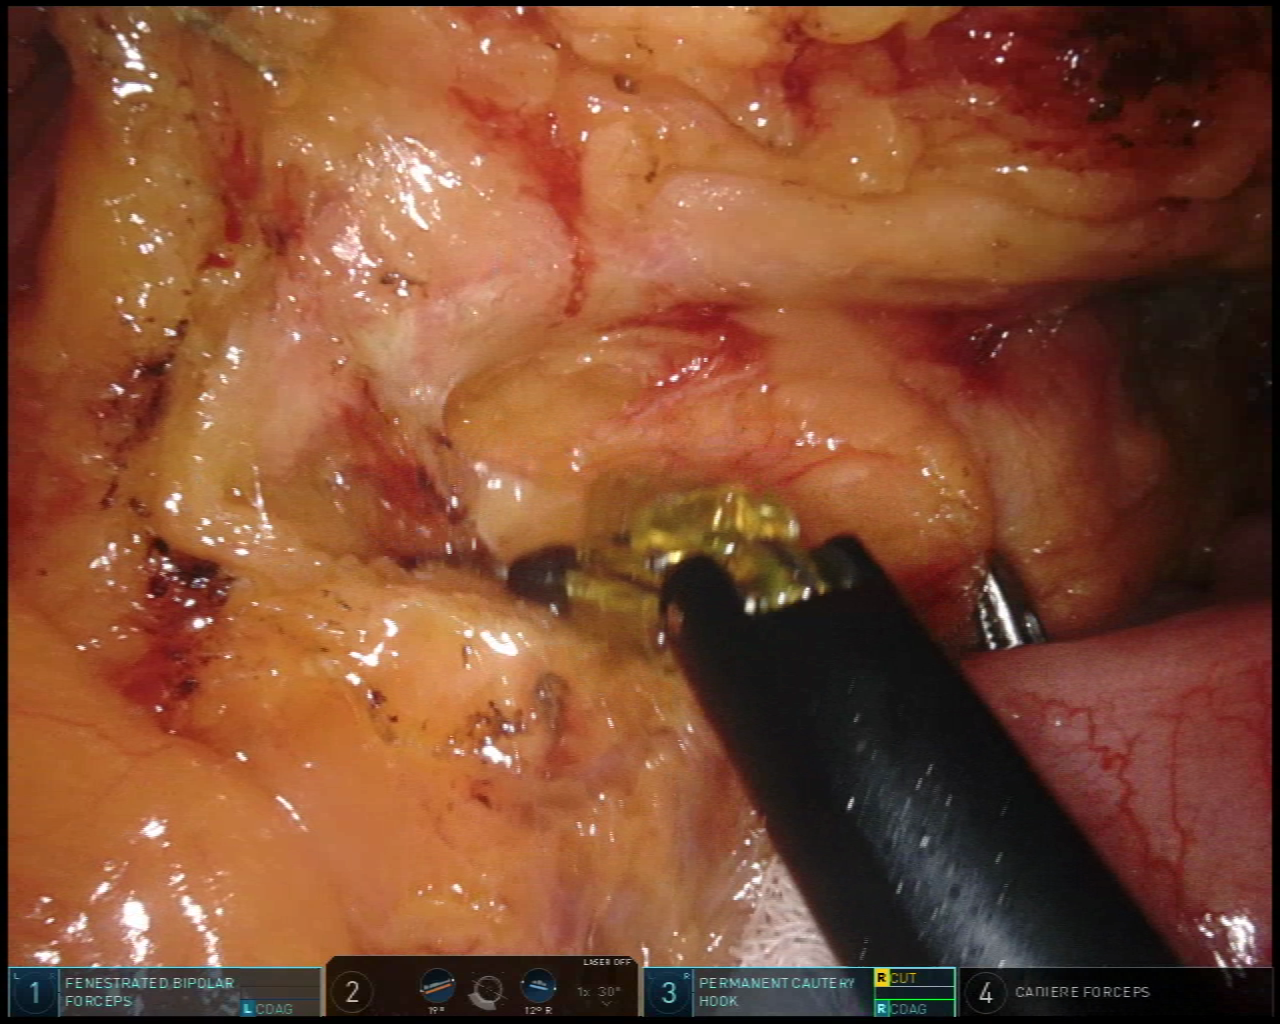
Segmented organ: inferior_mesenteric_artery
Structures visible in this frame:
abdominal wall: no
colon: no
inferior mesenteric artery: yes
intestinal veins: no
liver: no
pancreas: no
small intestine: yes
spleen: no
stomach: no
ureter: no
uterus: no
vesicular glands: no